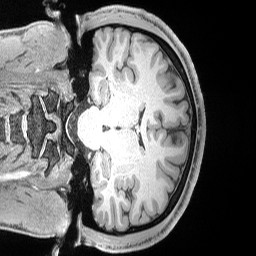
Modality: T1w
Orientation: coronal
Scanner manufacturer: siemens
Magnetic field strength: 3 T
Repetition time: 2.53 s
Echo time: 0.00169 s